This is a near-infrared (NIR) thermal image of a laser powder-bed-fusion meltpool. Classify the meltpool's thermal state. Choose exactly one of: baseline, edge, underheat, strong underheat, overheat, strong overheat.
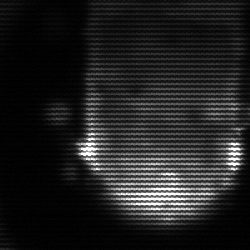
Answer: baseline